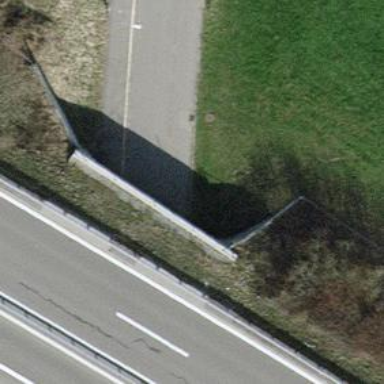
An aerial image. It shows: Tunnel with unclassified asphalt road.